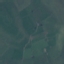
Land use / land cover class: Pasture